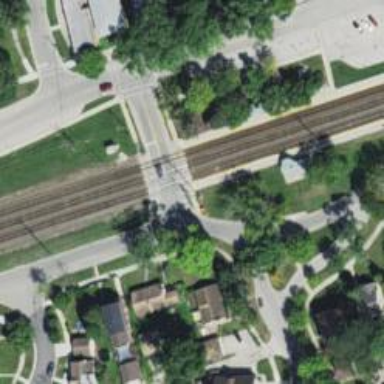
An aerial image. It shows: Crossing for the railway.